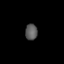
Tissue: lung
Cell type: Epithelial cells
Senescence score: 0.1591
Nuclear area (px): 197
Mean DAPI intensity: 88.35